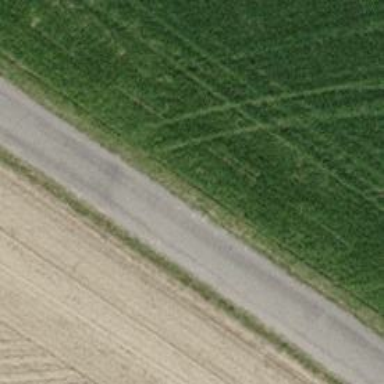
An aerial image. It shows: Unclassified road with asphalt surface.